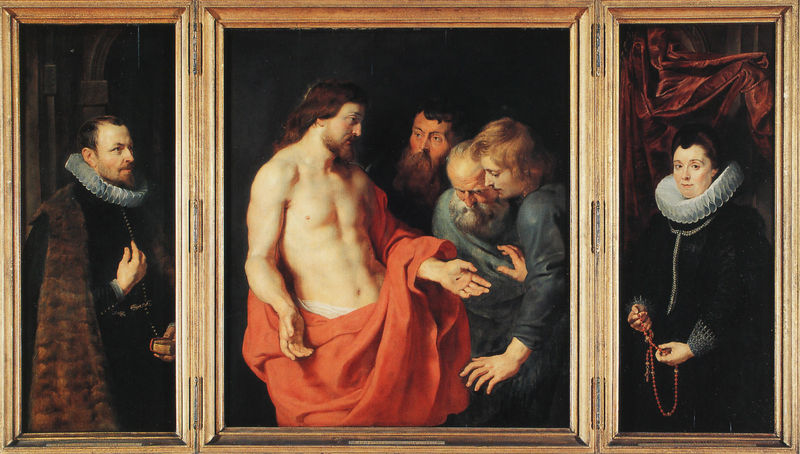
Titel: Der ungläubige Thomas
Künstler: Peter Paul Rubens
Institution: Antwerpen, Konijklijk Museum voor Schone Kunsten
Schlagwörter: mann, blicke, halskrause, thomas, pilatus, christus, jesus, jesus christus, stigmata, wunden, wundmale, erlöser, auferstandener, messias, gottessohn, sohn gottes, christkind, ungläubig, ungläubiger thomas, christkönig, jesus und seine jünger, heilland, erretter, jesus von nazaret, halskausen